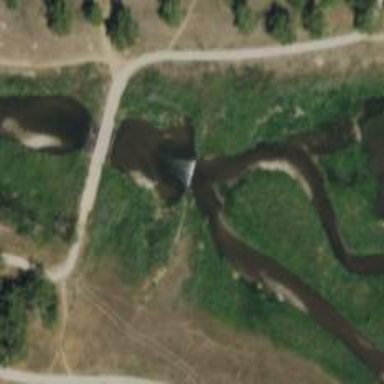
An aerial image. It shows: Weir in waterway.